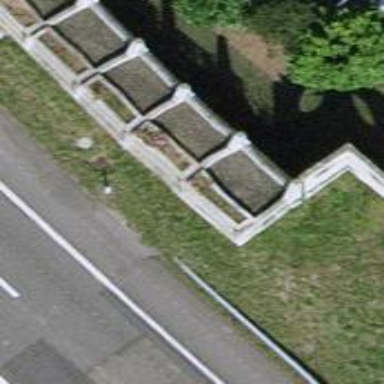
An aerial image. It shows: Footway tunnel.